Field crop: maize
Growth stage: 2
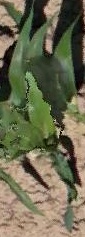
Species: maize